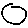
Label: circle